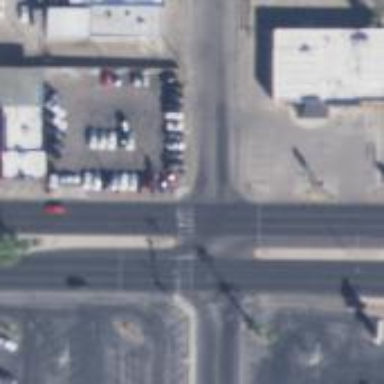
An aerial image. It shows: Unmarked crossing on the road.